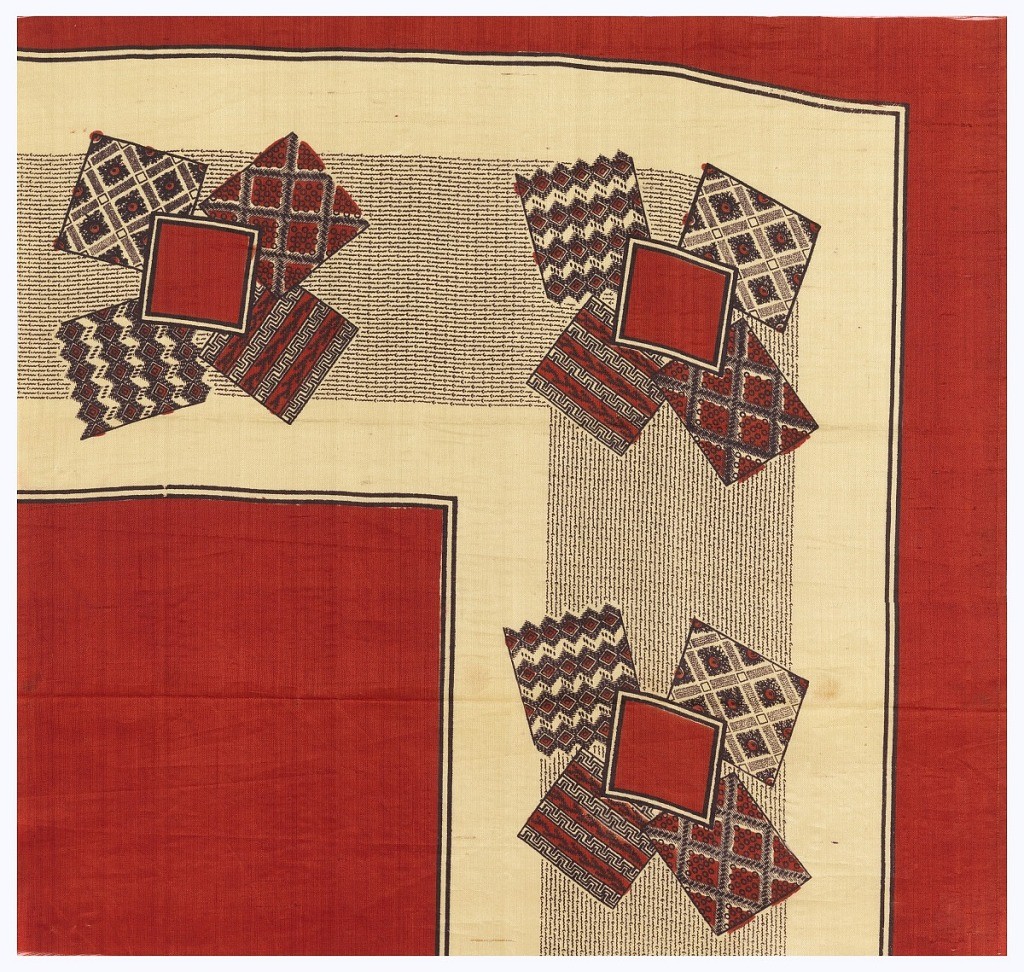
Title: Scarf sample
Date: mid-19th century
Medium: silk Technique: printed on plain weave
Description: Quarter of a printed scarf with plain red field, red and black border with design of fabric swatches